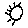
Label: sun